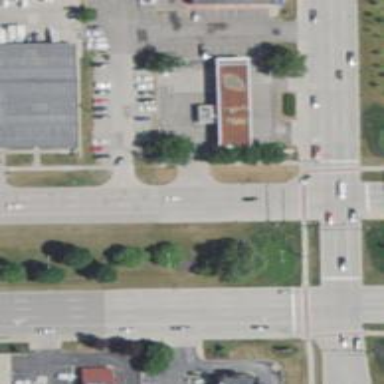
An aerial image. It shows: Primary highway with separate sidewalk.